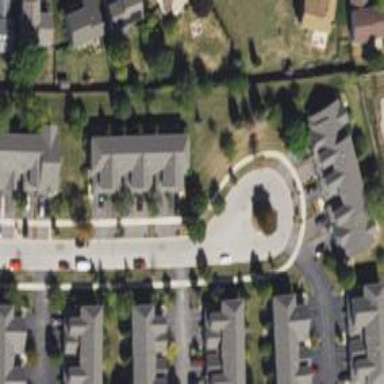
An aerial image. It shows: Residential road with asphalt surface and separate sidewalk.